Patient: sex M, age 71
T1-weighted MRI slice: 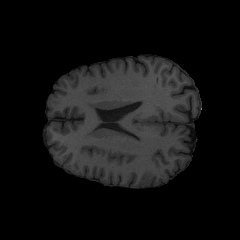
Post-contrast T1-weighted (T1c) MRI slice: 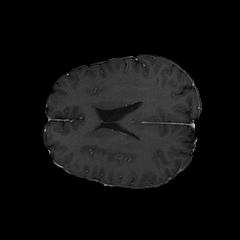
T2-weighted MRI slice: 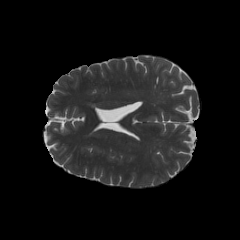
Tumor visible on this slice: no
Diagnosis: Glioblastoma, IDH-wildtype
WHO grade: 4